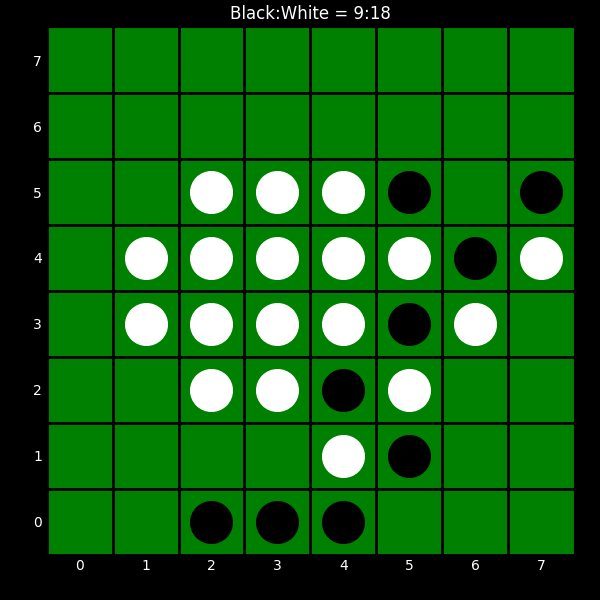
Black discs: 9
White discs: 18